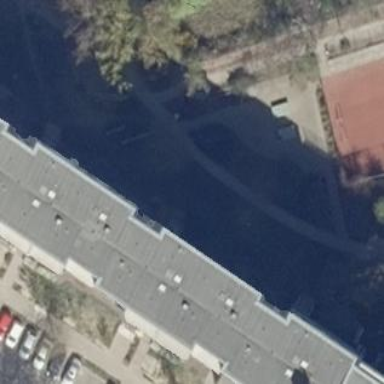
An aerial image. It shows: Apartment building with flat roof.